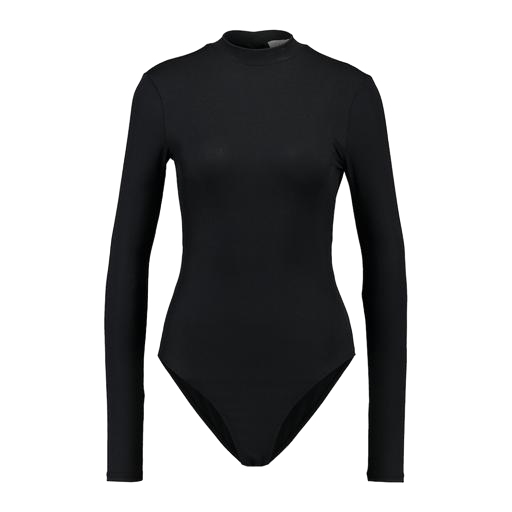
black mira cape-effect bodysuit, long sleeve, black 3/4 body, white background